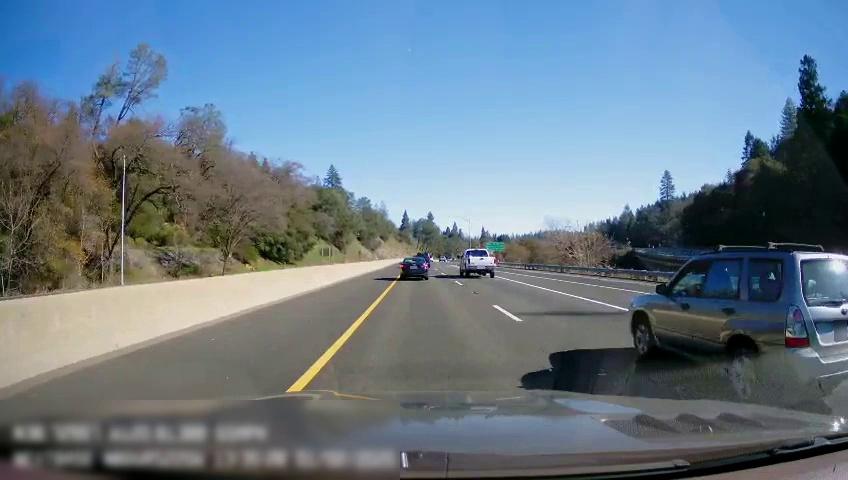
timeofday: Day
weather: Sunny
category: Drivable Space
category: Vehicles | Car
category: Vehicles | Truck
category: Vehicles | Car
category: Vehicles | Truck
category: Vehicles | SUV
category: Lanes | Current Lane
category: Lanes | Current Lane
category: Lanes | Alternate Lane
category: Lanes | Alternate Lane
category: Lanes | Alternate Lane
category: Traffic | Signs